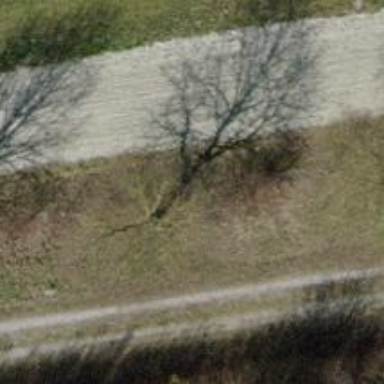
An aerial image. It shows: Beautiful avenue of deciduous trees.